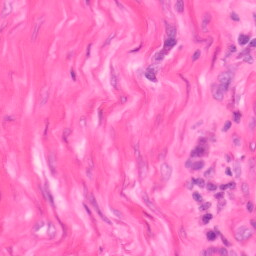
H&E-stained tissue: Colon